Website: lowes
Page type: customer-info-address
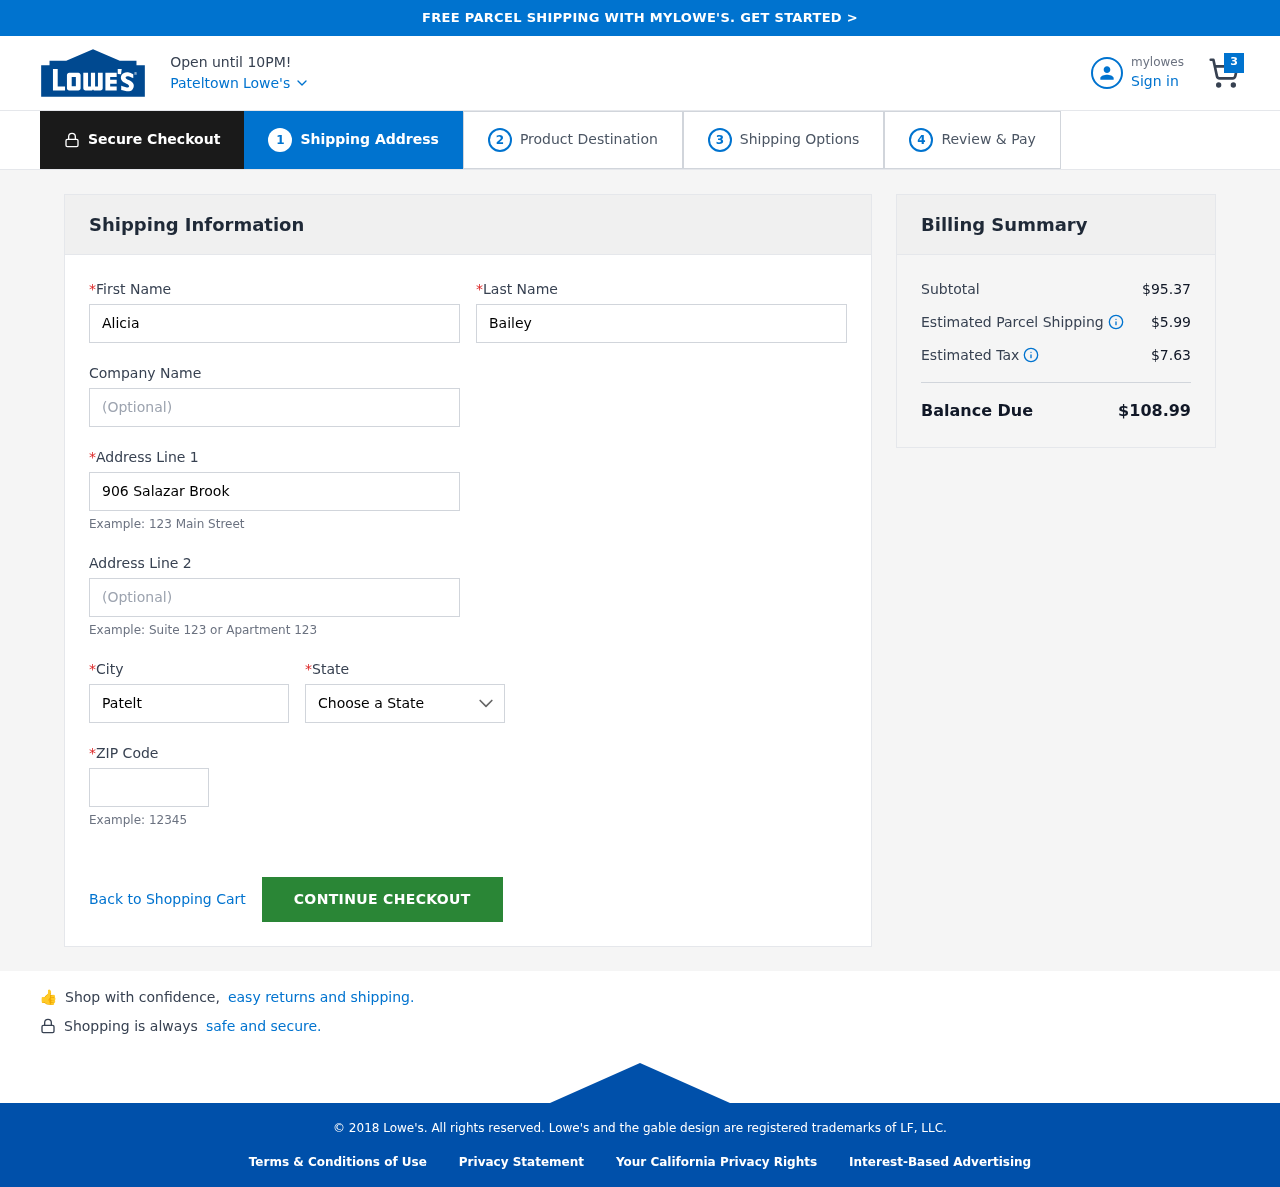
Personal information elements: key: PII_CITY
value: Pateltown
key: PII_FIRSTNAME
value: Alicia
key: PII_LASTNAME
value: Bailey
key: PII_POSTCODE
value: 97181
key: PII_STATE
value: Oregon
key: PII_STREET
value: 906 Salazar Brook
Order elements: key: ORDER_NUM_ITEMS
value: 3
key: ORDER_SUBTOTAL
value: $95.37
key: ORDER_SHIPPING_COST
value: $5.99
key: ORDER_TAX
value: $7.63
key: ORDER_TOTAL
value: $108.99